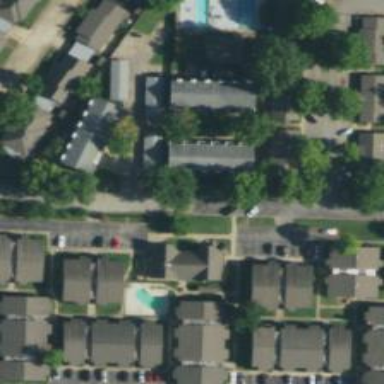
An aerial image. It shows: Living street.